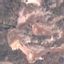
Land use / land cover class: HerbaceousVegetation